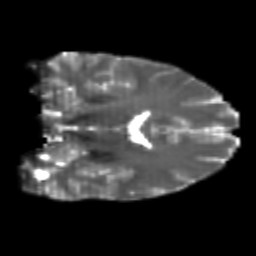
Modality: T2w
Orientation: coronal
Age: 22
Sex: female
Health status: healthy
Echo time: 0.074 s